Question: In my exam, i was supposed to write all pumping lemma conditions. that exactly what i did :

a friend told me that there is some errors but i can't find them...
Can some one help please ? what are the errors & why ?
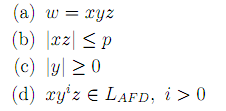
Answer: If I remember correctly, the conditions need to be as follows:
- - -
So must not be empty and can be repeated zero or more times.